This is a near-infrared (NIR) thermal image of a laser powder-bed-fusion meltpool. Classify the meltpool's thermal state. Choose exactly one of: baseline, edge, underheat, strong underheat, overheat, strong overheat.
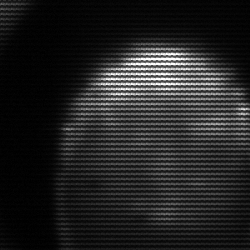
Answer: edge